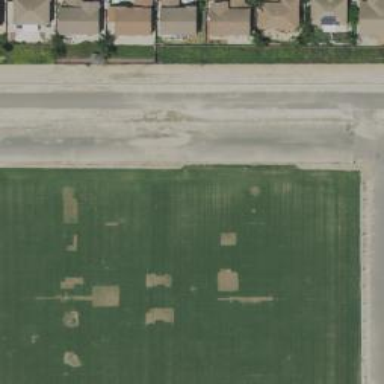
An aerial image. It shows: Soccer pitch for leisure land activities.